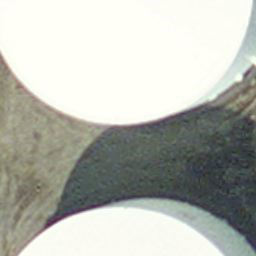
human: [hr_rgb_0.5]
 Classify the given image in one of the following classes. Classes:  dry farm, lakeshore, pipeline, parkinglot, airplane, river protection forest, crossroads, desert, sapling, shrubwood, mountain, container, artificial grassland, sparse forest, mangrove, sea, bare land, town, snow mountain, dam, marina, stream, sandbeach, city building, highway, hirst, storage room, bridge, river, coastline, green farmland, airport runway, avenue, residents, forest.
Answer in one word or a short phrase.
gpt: storage room